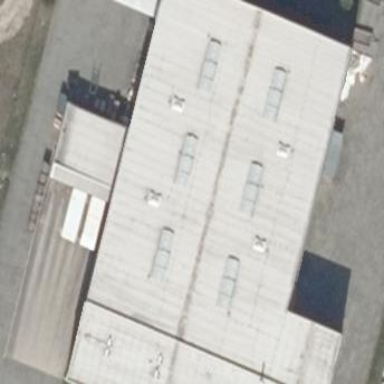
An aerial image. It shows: Flat roof building with grey roof.